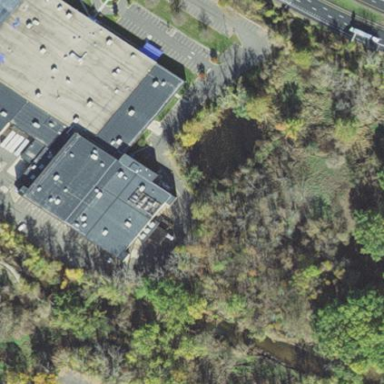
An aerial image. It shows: Part of building.